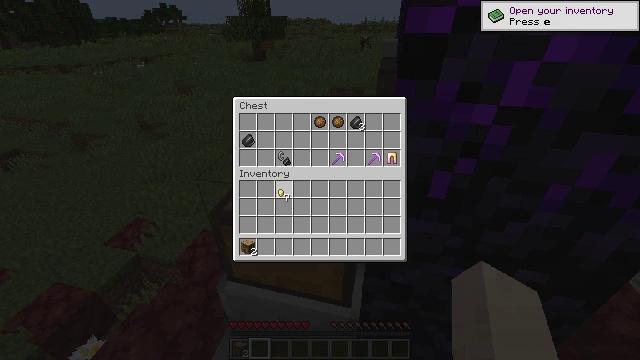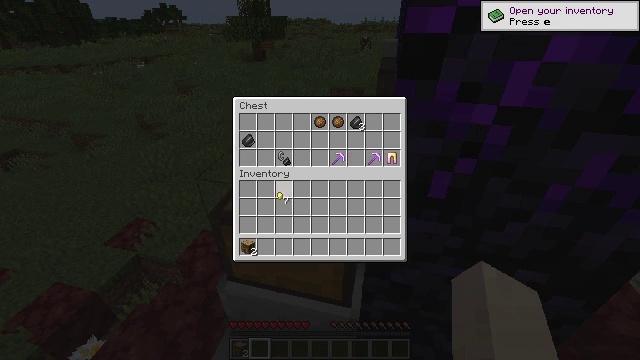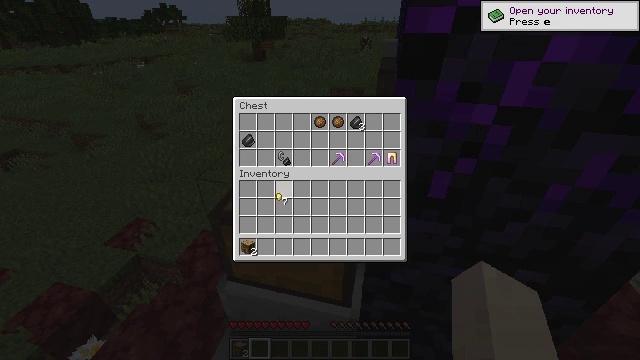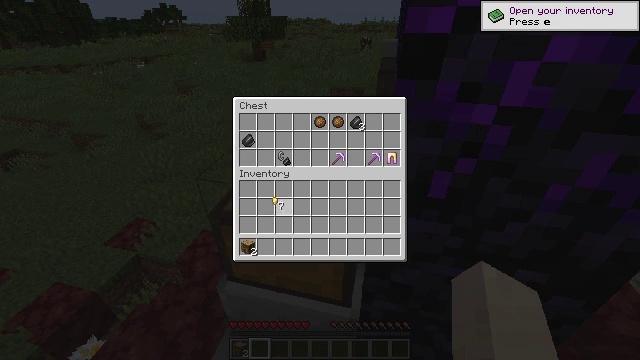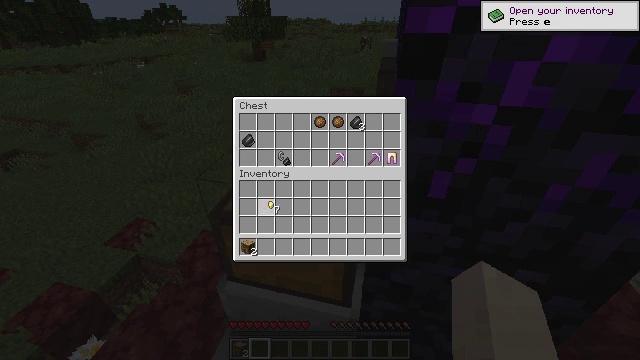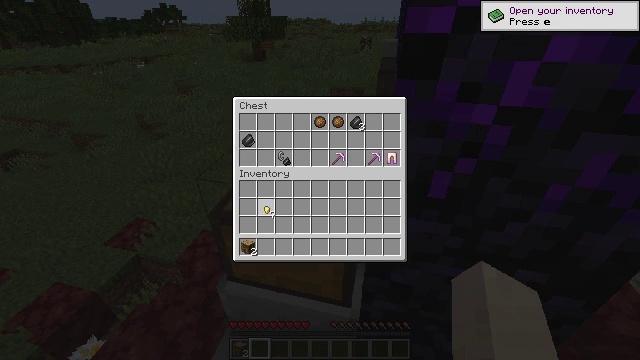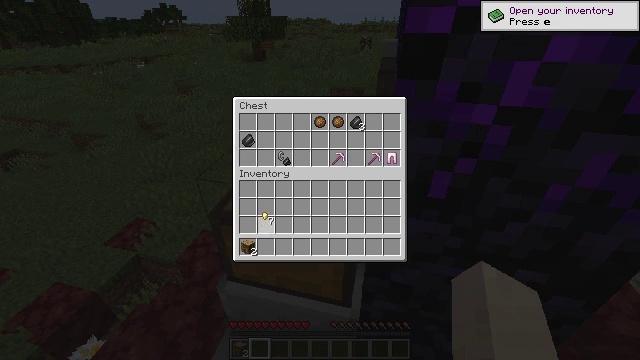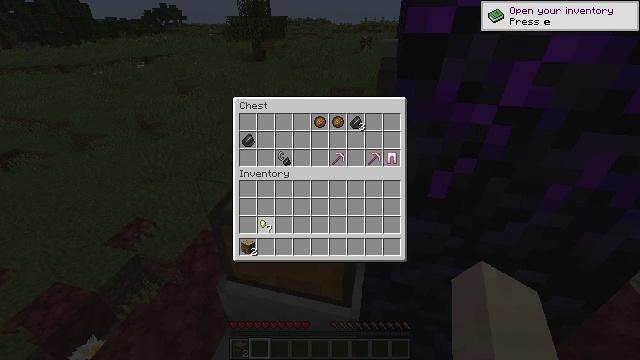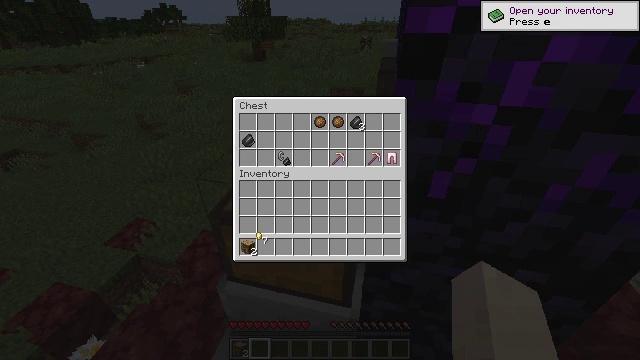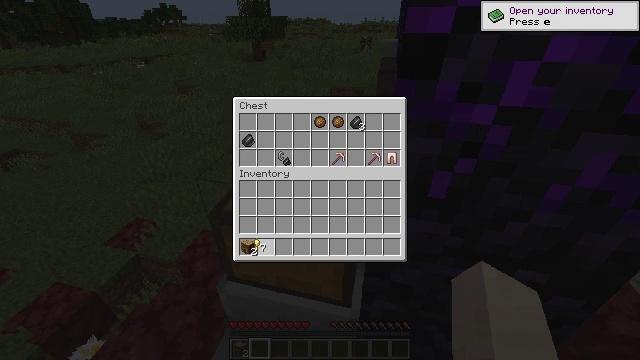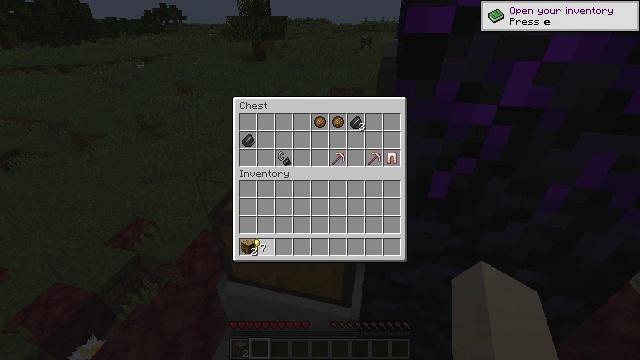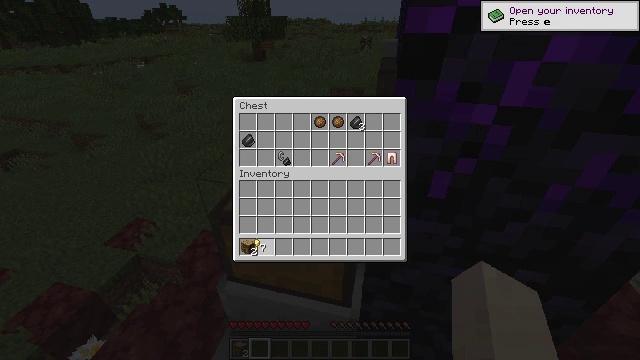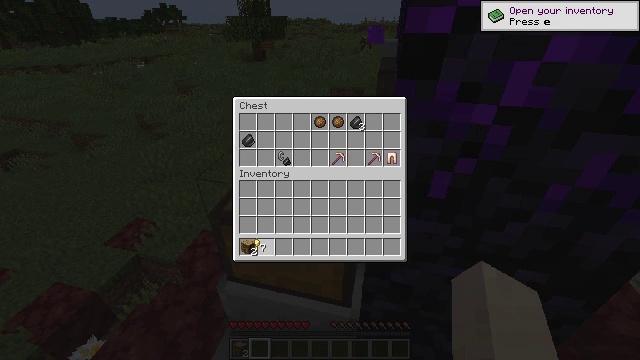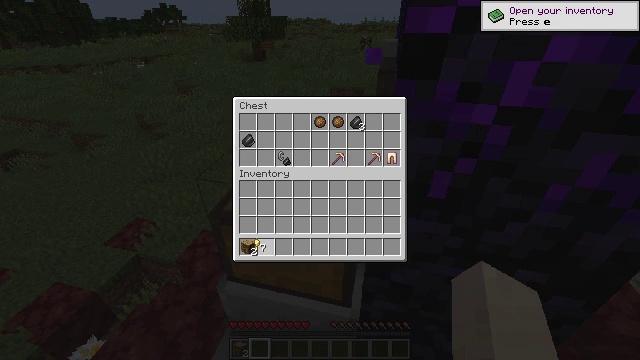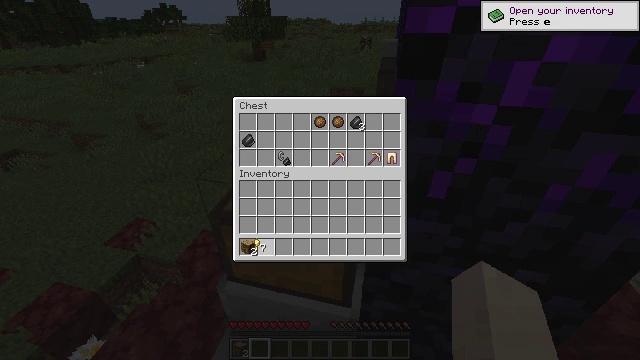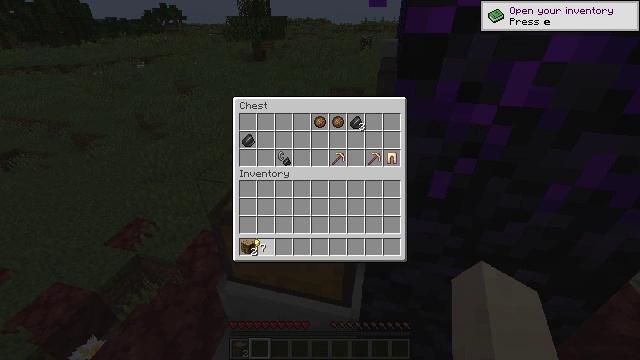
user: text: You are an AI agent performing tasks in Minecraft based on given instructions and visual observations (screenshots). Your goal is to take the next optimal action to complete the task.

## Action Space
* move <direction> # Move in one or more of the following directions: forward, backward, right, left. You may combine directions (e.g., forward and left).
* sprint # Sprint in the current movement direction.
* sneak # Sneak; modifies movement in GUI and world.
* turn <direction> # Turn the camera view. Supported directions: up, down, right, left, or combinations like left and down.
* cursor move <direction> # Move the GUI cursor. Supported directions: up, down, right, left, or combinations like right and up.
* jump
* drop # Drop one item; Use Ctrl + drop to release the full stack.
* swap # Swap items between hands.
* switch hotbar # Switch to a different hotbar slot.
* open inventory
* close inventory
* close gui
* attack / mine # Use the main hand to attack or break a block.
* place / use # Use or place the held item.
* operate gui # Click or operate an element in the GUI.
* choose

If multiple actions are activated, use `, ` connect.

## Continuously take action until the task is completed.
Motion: motion action
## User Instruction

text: Be careful while mining the magma block to avoid taking damage.
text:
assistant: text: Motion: no_op
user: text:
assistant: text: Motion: no_op
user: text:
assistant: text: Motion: no_op
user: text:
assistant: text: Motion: no_op
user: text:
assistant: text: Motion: no_op
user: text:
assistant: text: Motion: no_op
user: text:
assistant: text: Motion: turn down
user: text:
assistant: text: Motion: turn down
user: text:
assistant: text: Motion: no_op
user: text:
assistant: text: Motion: no_op
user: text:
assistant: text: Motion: no_op
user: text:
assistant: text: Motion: no_op
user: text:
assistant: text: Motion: no_op
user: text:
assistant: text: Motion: no_op
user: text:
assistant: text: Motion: no_op
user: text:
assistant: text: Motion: attack / mine
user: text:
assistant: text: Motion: attack / mine
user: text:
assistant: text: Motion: no_op
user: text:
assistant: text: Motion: no_op
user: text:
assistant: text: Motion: no_op
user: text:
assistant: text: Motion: no_op
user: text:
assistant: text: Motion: turn right and up
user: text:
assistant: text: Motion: no_op
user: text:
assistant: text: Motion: turn right and up
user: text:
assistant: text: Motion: turn right and up
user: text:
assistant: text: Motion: turn right and up
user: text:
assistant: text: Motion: turn right and up
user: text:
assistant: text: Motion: turn up
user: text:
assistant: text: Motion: no_op
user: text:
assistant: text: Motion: turn up